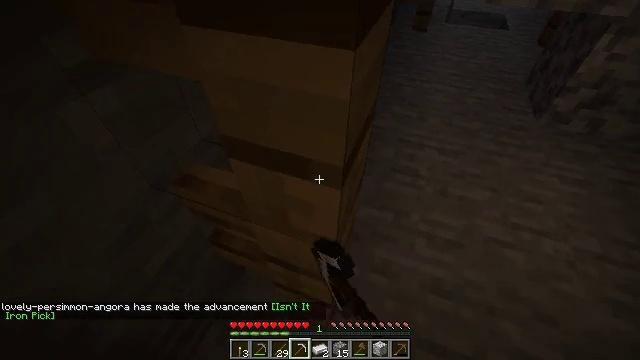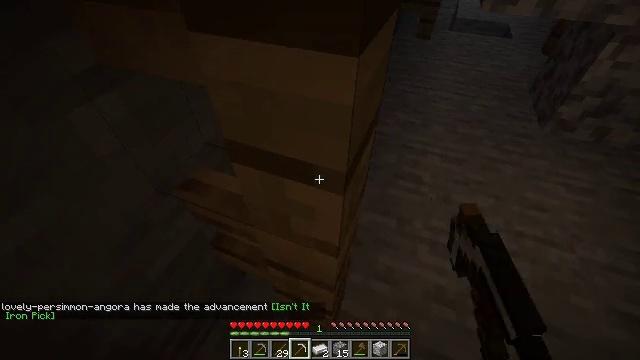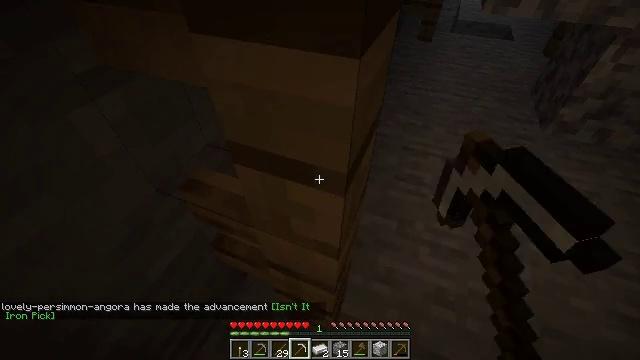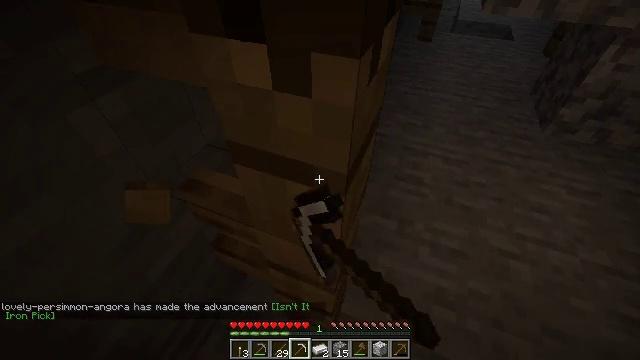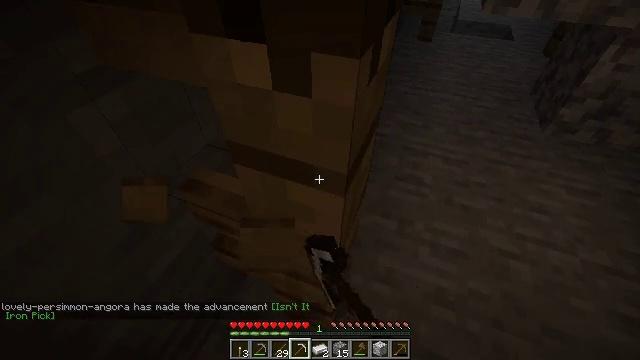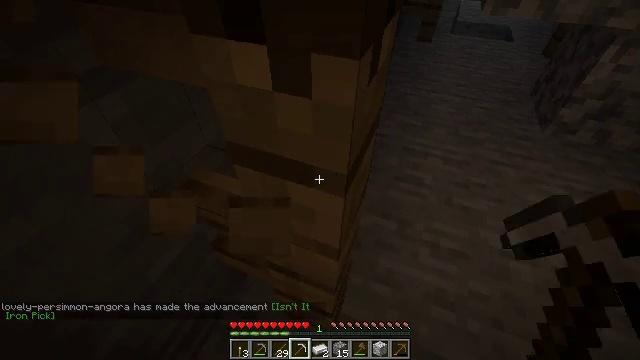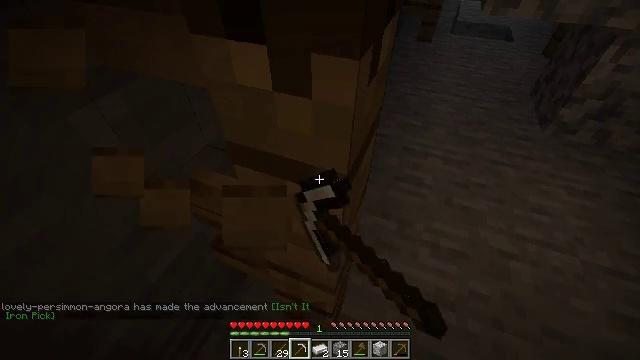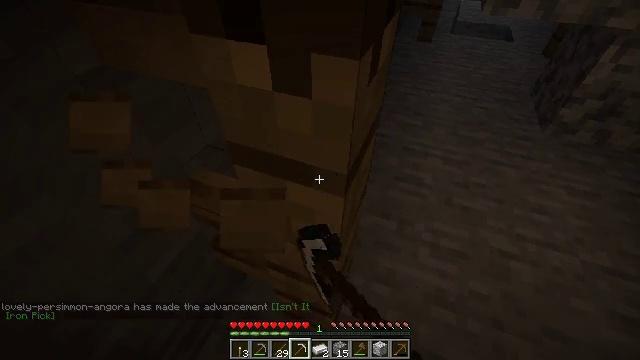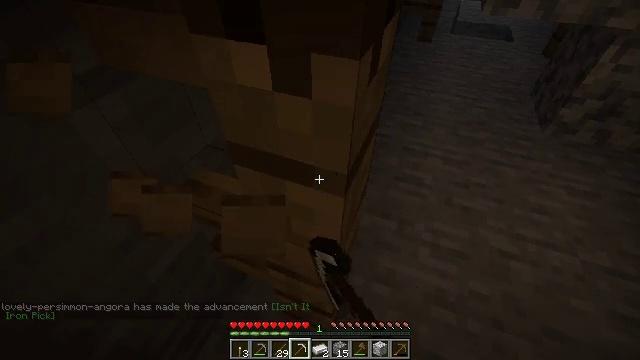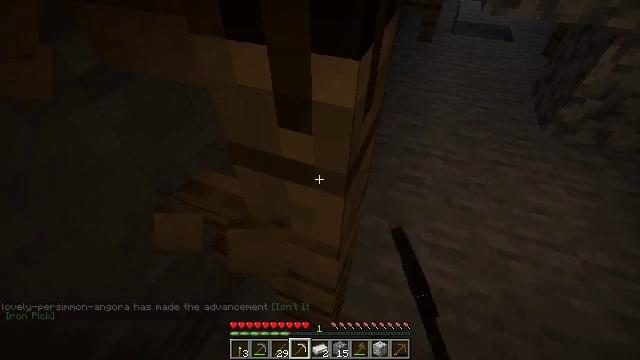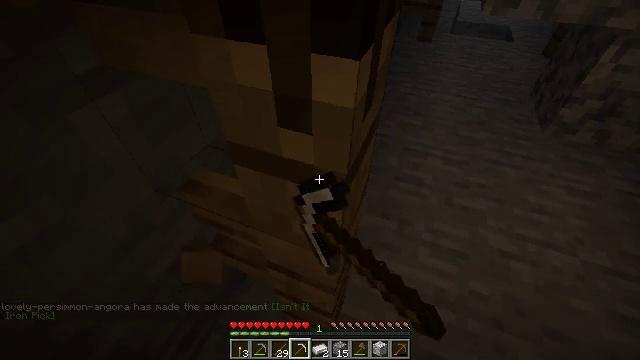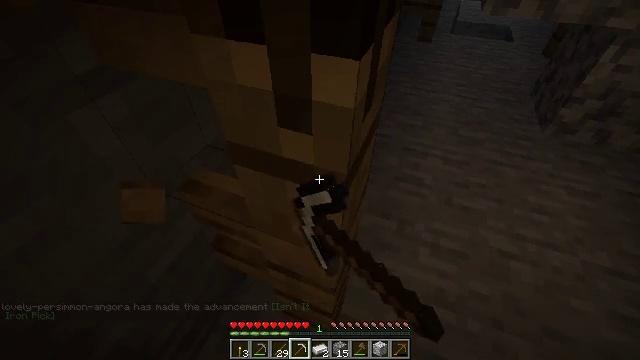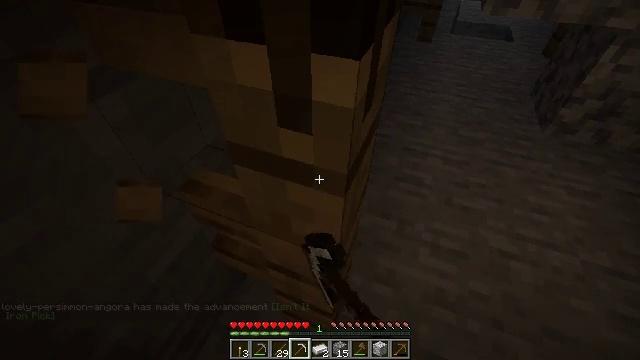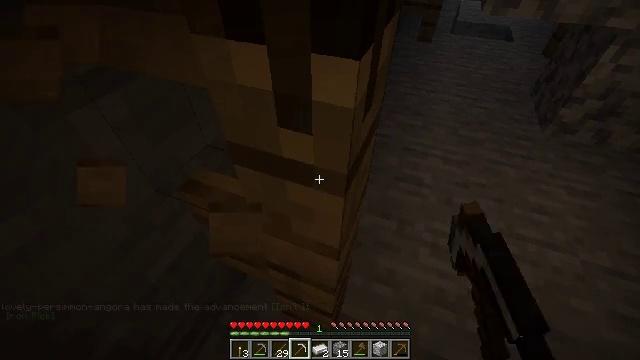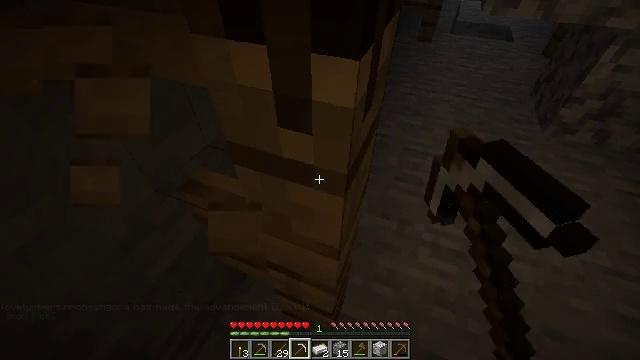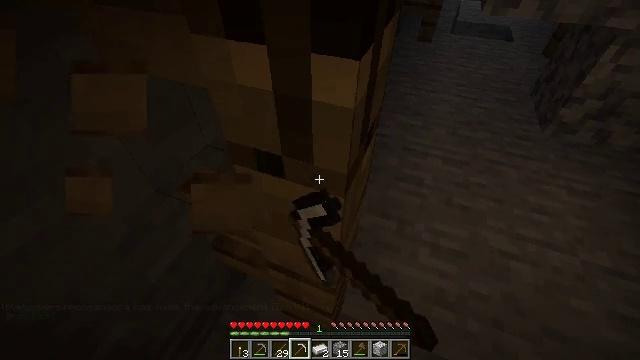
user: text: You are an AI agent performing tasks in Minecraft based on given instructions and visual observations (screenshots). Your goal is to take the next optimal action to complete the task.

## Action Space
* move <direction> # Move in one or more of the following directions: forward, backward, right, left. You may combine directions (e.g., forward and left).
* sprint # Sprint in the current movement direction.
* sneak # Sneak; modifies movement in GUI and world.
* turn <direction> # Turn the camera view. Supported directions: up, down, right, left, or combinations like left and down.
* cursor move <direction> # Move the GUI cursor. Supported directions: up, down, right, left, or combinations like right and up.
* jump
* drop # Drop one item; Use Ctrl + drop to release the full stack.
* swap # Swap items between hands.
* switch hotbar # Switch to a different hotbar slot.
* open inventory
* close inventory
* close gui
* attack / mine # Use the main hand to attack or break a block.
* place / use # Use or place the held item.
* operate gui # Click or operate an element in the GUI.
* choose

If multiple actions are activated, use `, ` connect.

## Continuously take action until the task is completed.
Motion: motion action
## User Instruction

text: Attack the crafting table to break it.
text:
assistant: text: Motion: turn up, attack / mine
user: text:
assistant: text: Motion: attack / mine
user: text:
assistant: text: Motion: attack / mine
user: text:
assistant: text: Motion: attack / mine
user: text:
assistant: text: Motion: attack / mine
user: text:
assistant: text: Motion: attack / mine
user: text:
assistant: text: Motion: attack / mine
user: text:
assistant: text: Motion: attack / mine
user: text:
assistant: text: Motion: attack / mine
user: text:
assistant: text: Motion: attack / mine
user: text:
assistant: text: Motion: attack / mine
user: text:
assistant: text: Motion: attack / mine
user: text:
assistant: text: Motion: attack / mine
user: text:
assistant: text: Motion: attack / mine
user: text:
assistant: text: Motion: attack / mine
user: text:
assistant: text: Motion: attack / mine
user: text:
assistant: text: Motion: attack / mine
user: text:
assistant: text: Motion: attack / mine
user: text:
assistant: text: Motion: attack / mine
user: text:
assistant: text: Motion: attack / mine
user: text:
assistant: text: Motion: attack / mine
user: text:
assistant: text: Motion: attack / mine
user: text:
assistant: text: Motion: attack / mine
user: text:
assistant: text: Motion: attack / mine
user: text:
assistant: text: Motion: attack / mine
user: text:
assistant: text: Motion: attack / mine
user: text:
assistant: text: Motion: attack / mine
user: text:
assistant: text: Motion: attack / mine
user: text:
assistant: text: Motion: attack / mine
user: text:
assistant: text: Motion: attack / mine